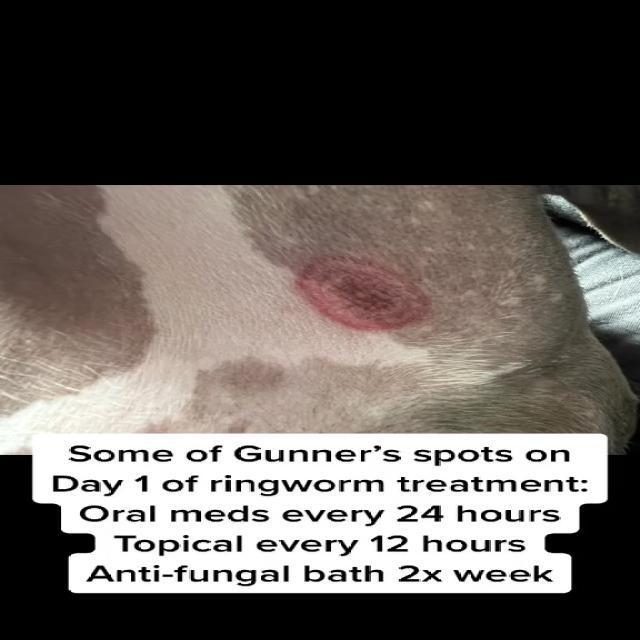
Canine ringworm (Dermatophytosis) — fungal infection caused by Microsporum or Trichophyton. Presents with circular alopecia, scaling, crusting, and broken hairs.